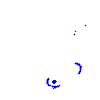
Particle: kaon